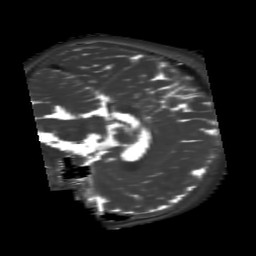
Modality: T2map
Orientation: sagittal
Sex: female
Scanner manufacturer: siemens
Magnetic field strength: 3 T
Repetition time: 4 s